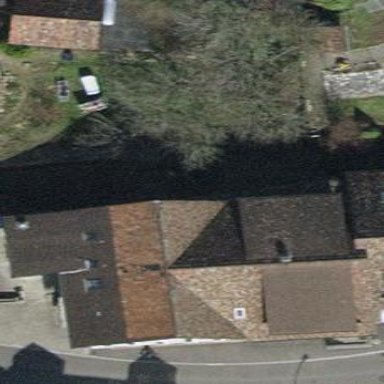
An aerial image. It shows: Terrace building.